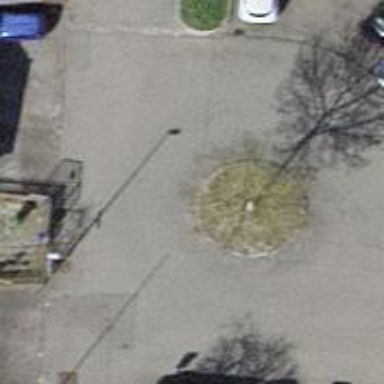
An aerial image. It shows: Turning circle on the road.